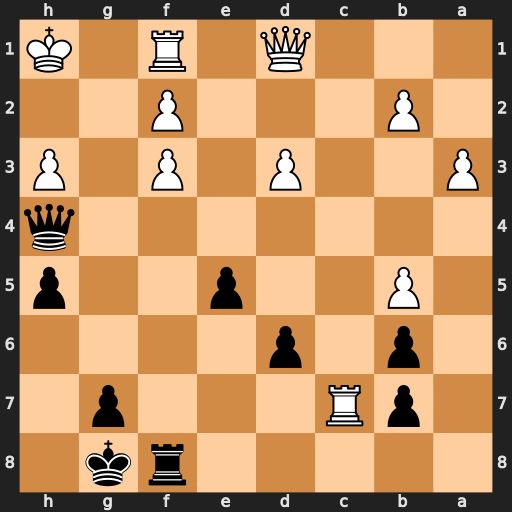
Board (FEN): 5rk1/1pR3p1/1p1p4/1P2p2p/7q/P2P1P1P/1P3P2/3Q1R1K
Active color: b
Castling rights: -
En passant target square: -
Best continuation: Qxh3+ Kg1 Rf6